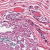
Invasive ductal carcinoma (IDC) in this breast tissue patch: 0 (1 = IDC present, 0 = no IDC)